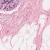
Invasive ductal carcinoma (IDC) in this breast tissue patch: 0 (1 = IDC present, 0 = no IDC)